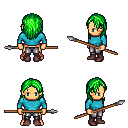
a pixel art fantasy rpg character, male body template, human, tanned skin, teal long-sleeve shirt, metal pants, green long hairstyle, maroon shoes, spear, four views (front, back, left, right), 2x2 character sprite sheet, small pixel art, hard edges, no anti-aliasing